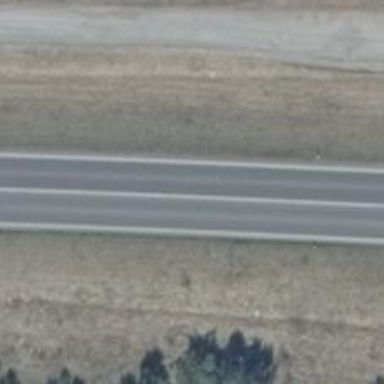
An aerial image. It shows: Asphalt trunk motorway.